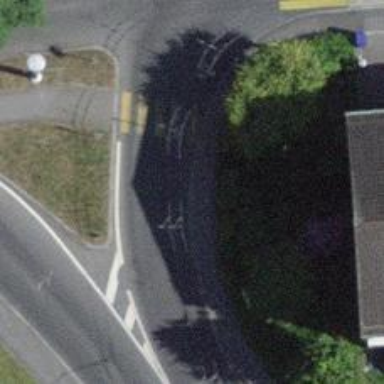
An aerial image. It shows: Kerb barrier.